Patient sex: M
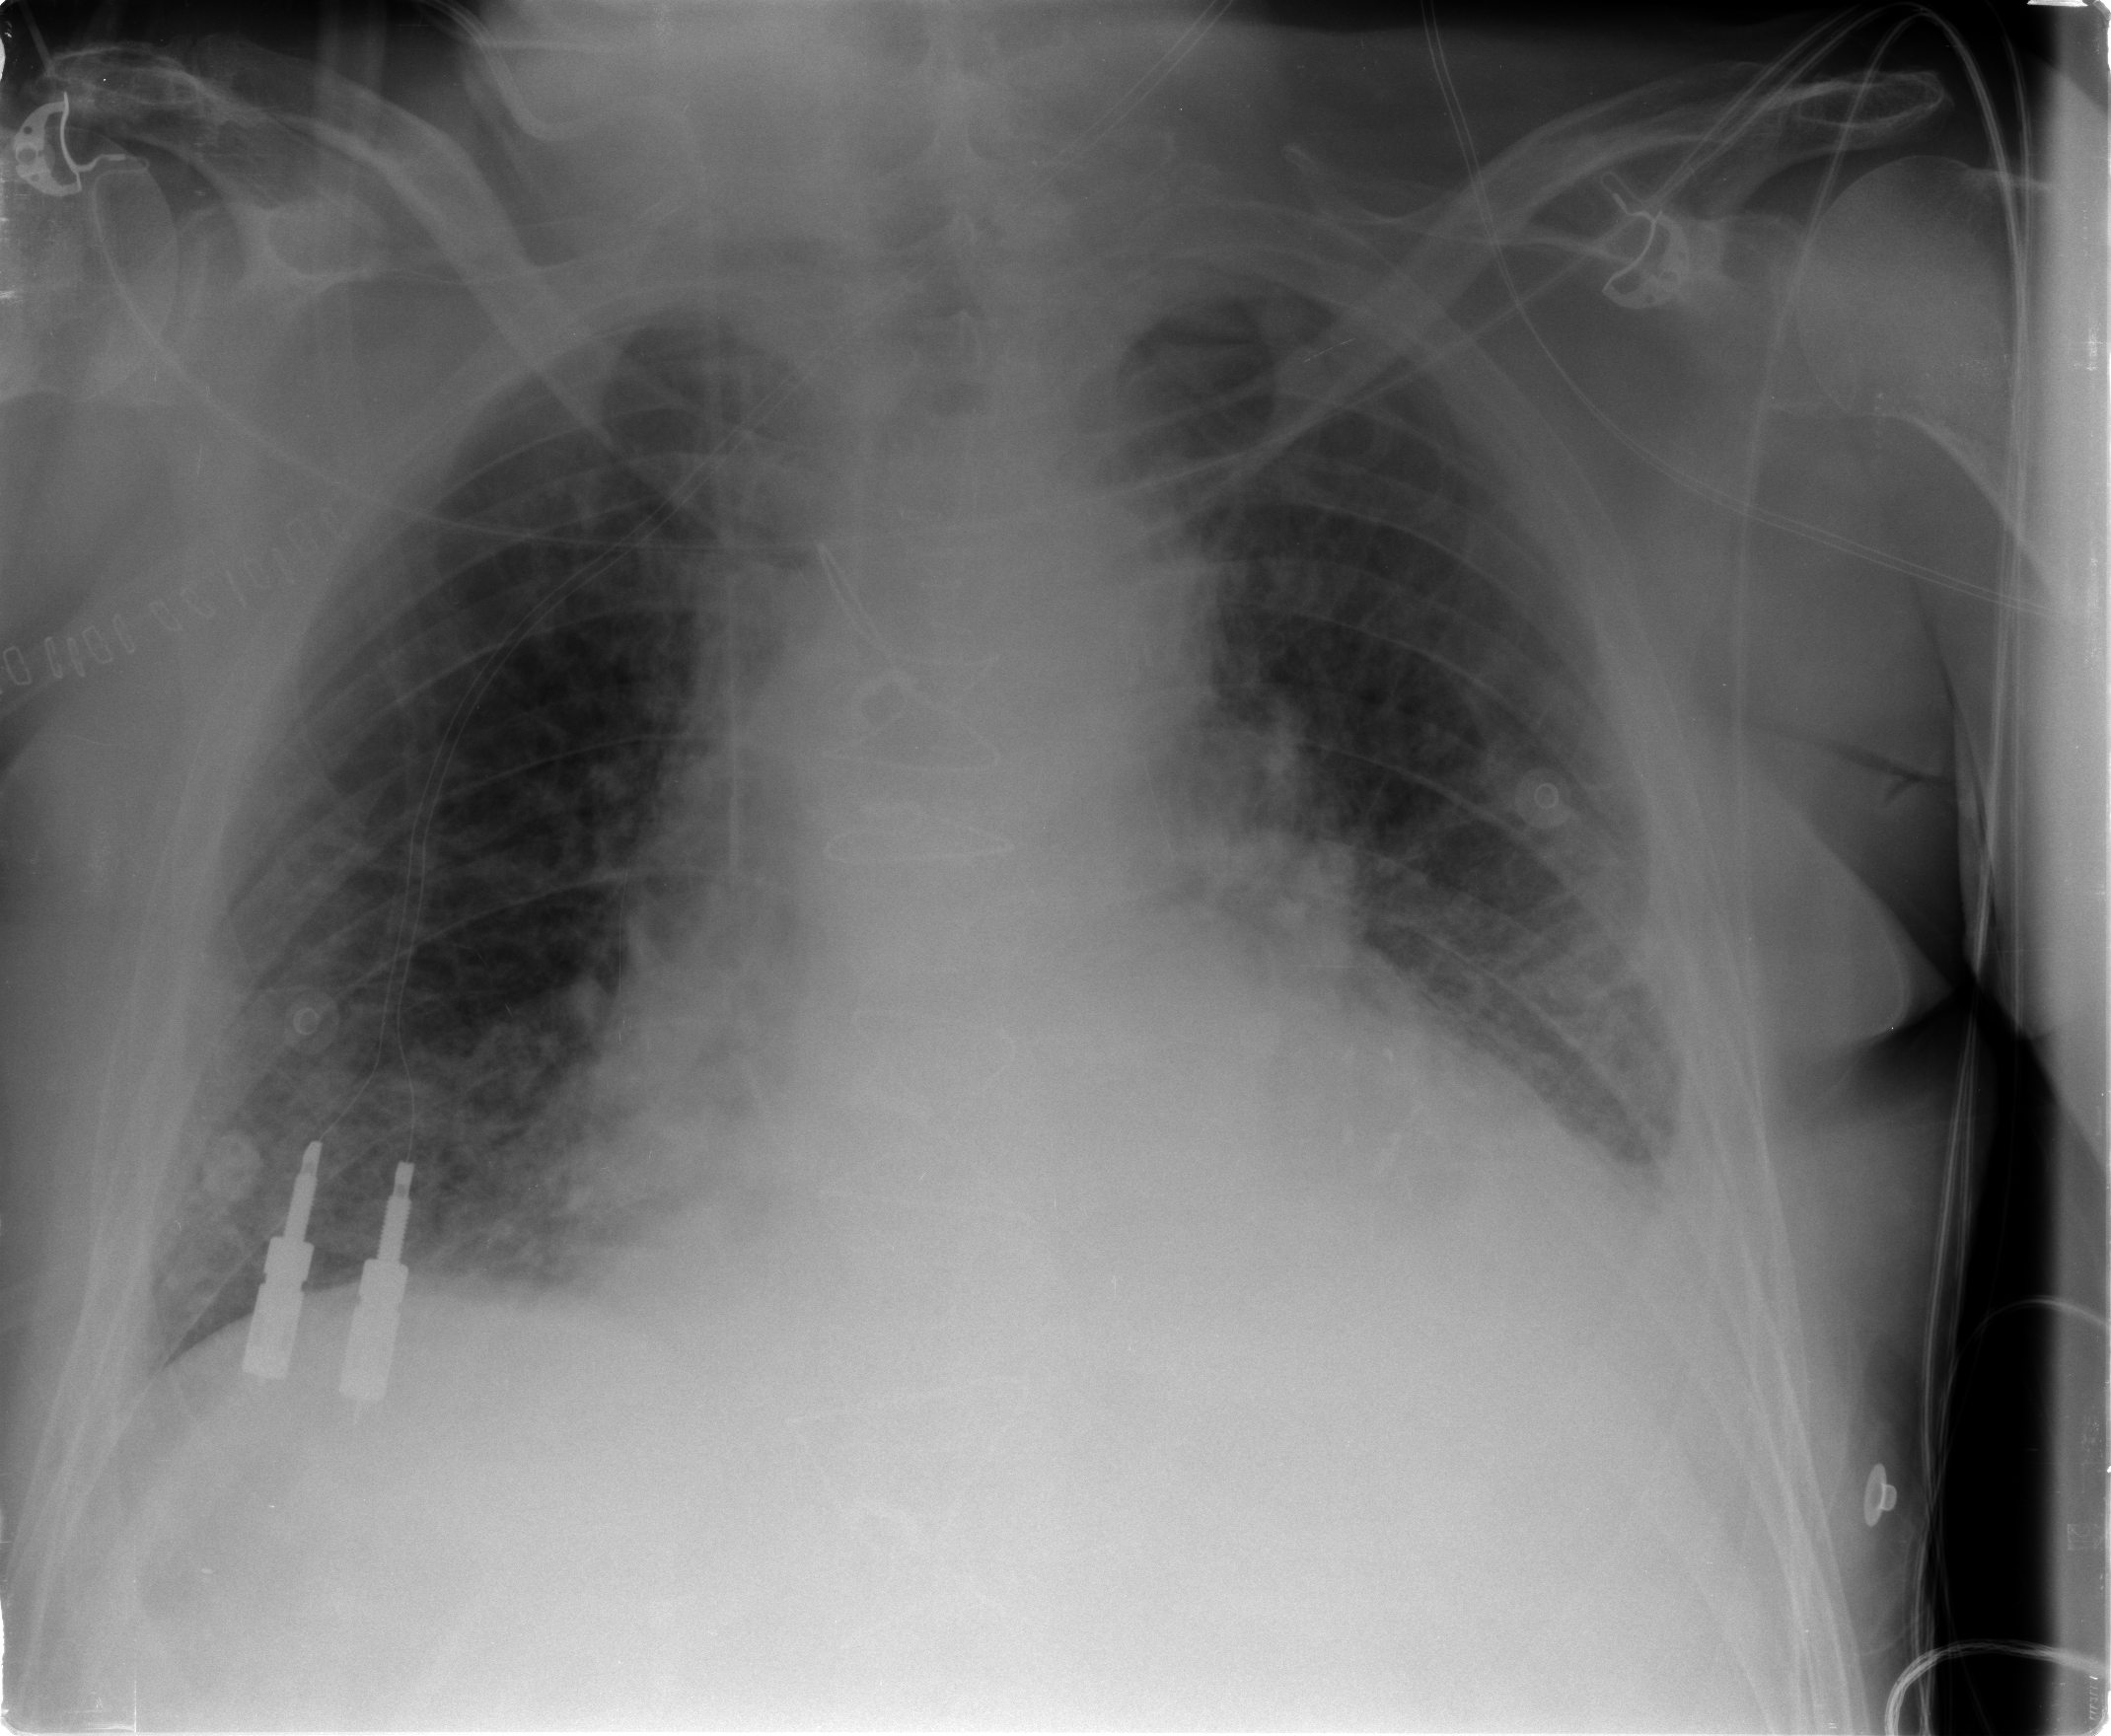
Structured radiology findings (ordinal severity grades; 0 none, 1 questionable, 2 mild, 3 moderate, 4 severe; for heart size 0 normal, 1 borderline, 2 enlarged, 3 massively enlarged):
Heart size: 2
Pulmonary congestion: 3
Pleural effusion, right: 2
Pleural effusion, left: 2
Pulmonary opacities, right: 2
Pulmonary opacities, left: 2
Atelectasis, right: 2
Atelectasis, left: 2